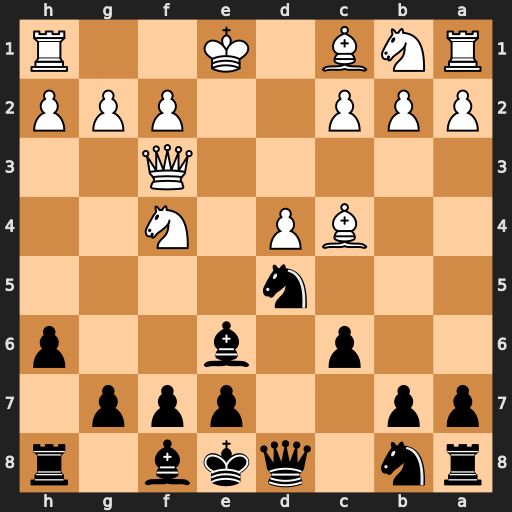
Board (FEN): rn1qkb1r/pp2ppp1/2p1b2p/3n4/2BP1N2/5Q2/PPP2PPP/RNB1K2R
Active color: b
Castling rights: KQkq
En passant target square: -
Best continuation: Nxf4 Bxf4 Bxc4